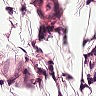
Metastatic tissue present: no